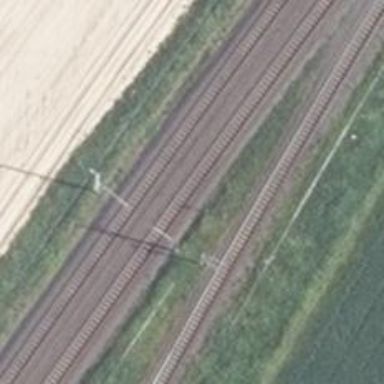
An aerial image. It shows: Railway signal.